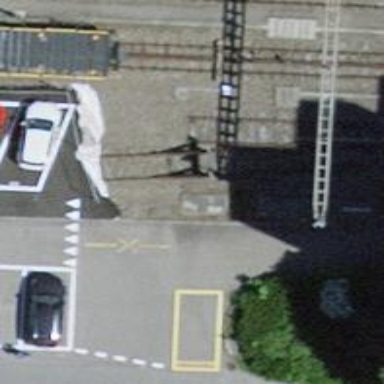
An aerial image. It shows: Railway buffer stop.